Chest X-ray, PA view. Patient: 48 years old, sex M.
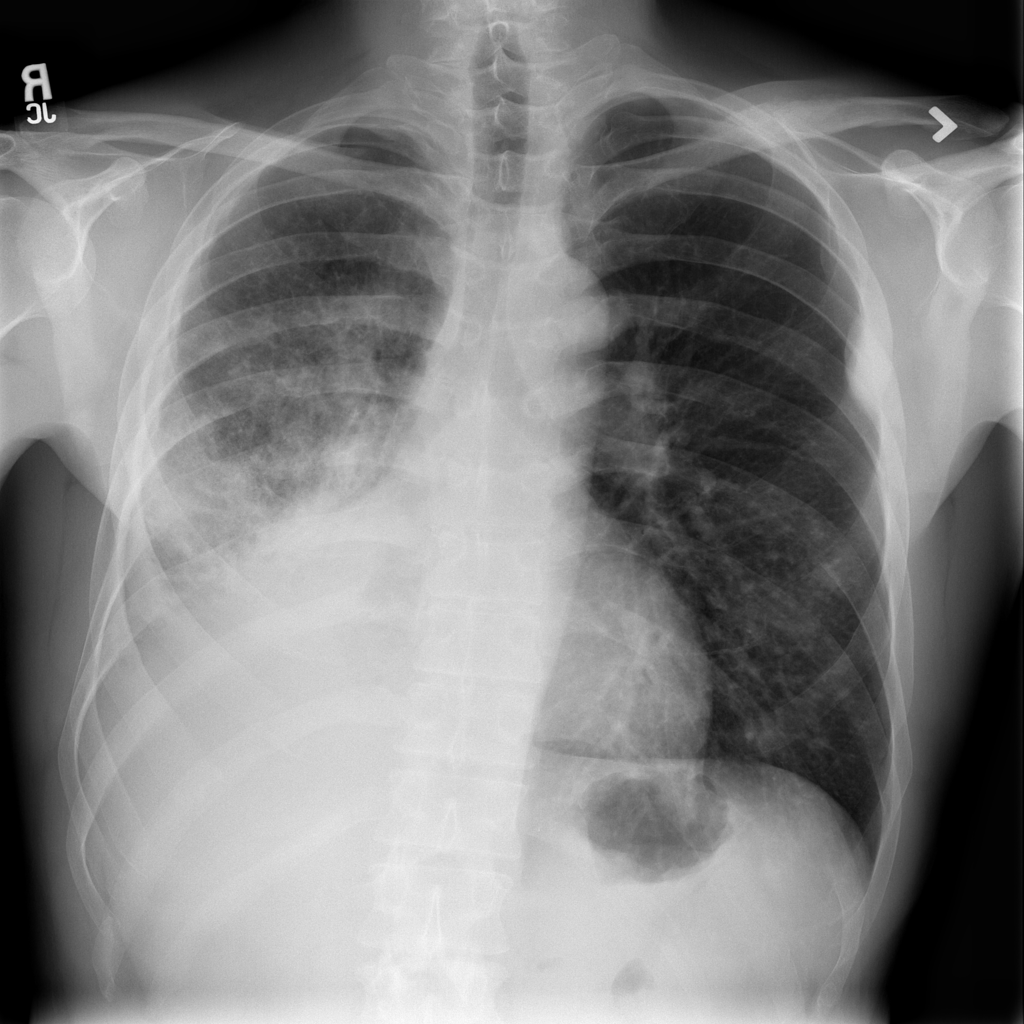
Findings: Atelectasis, Infiltration, Mass, Nodule